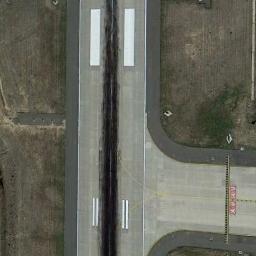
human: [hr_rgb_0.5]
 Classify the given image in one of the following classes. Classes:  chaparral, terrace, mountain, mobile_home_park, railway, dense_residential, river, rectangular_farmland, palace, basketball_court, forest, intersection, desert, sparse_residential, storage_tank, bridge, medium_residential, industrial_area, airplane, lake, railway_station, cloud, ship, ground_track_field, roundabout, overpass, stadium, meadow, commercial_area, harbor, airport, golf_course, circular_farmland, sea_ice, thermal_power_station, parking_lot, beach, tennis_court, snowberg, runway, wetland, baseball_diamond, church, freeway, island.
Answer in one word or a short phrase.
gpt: runway